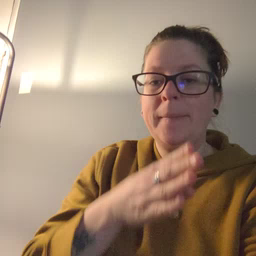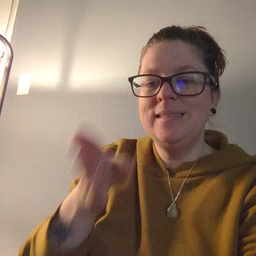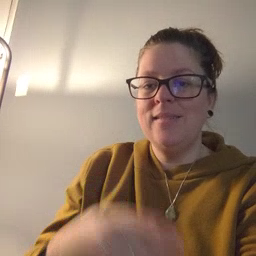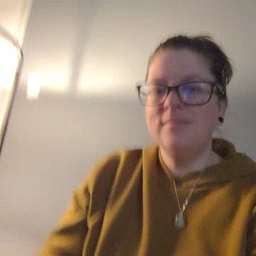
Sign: beside